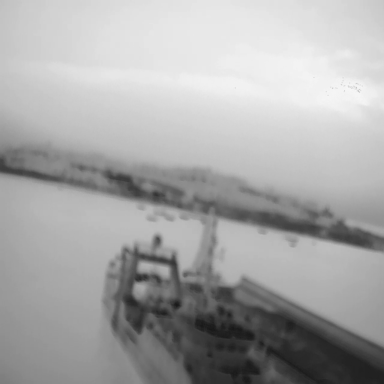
There are two objects shown in the infrared image, including a container_ship, and a sailboat.